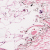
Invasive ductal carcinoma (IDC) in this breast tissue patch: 0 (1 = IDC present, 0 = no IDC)